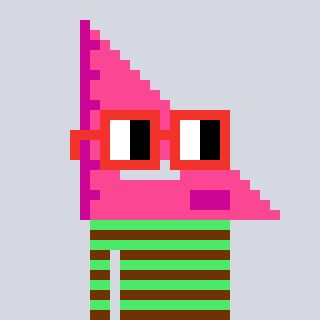
a pixel art character with square red glasses, a squadron ruler-shaped head and a teal-colored body on a cool background